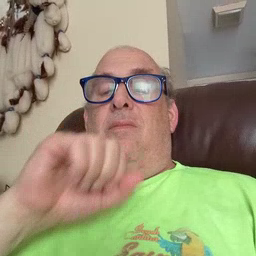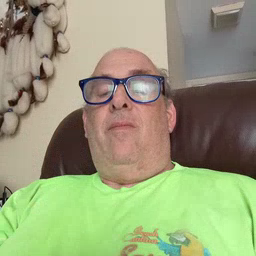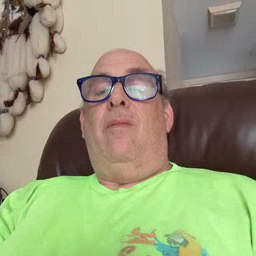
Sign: snack